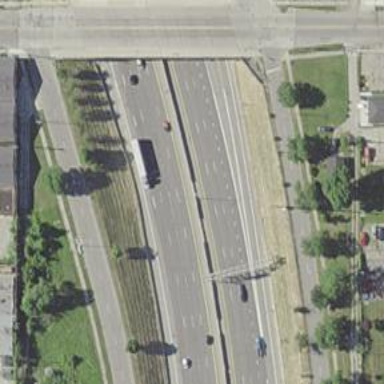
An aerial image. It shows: Motorway.